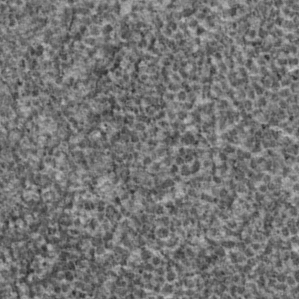
Label: frost